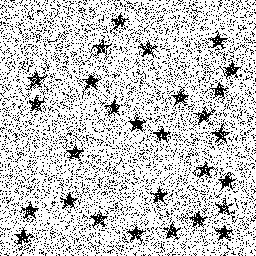
Squares: 0
Triangles: 0
Stars: 28
Total shapes: 28